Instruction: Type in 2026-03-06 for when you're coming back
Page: home
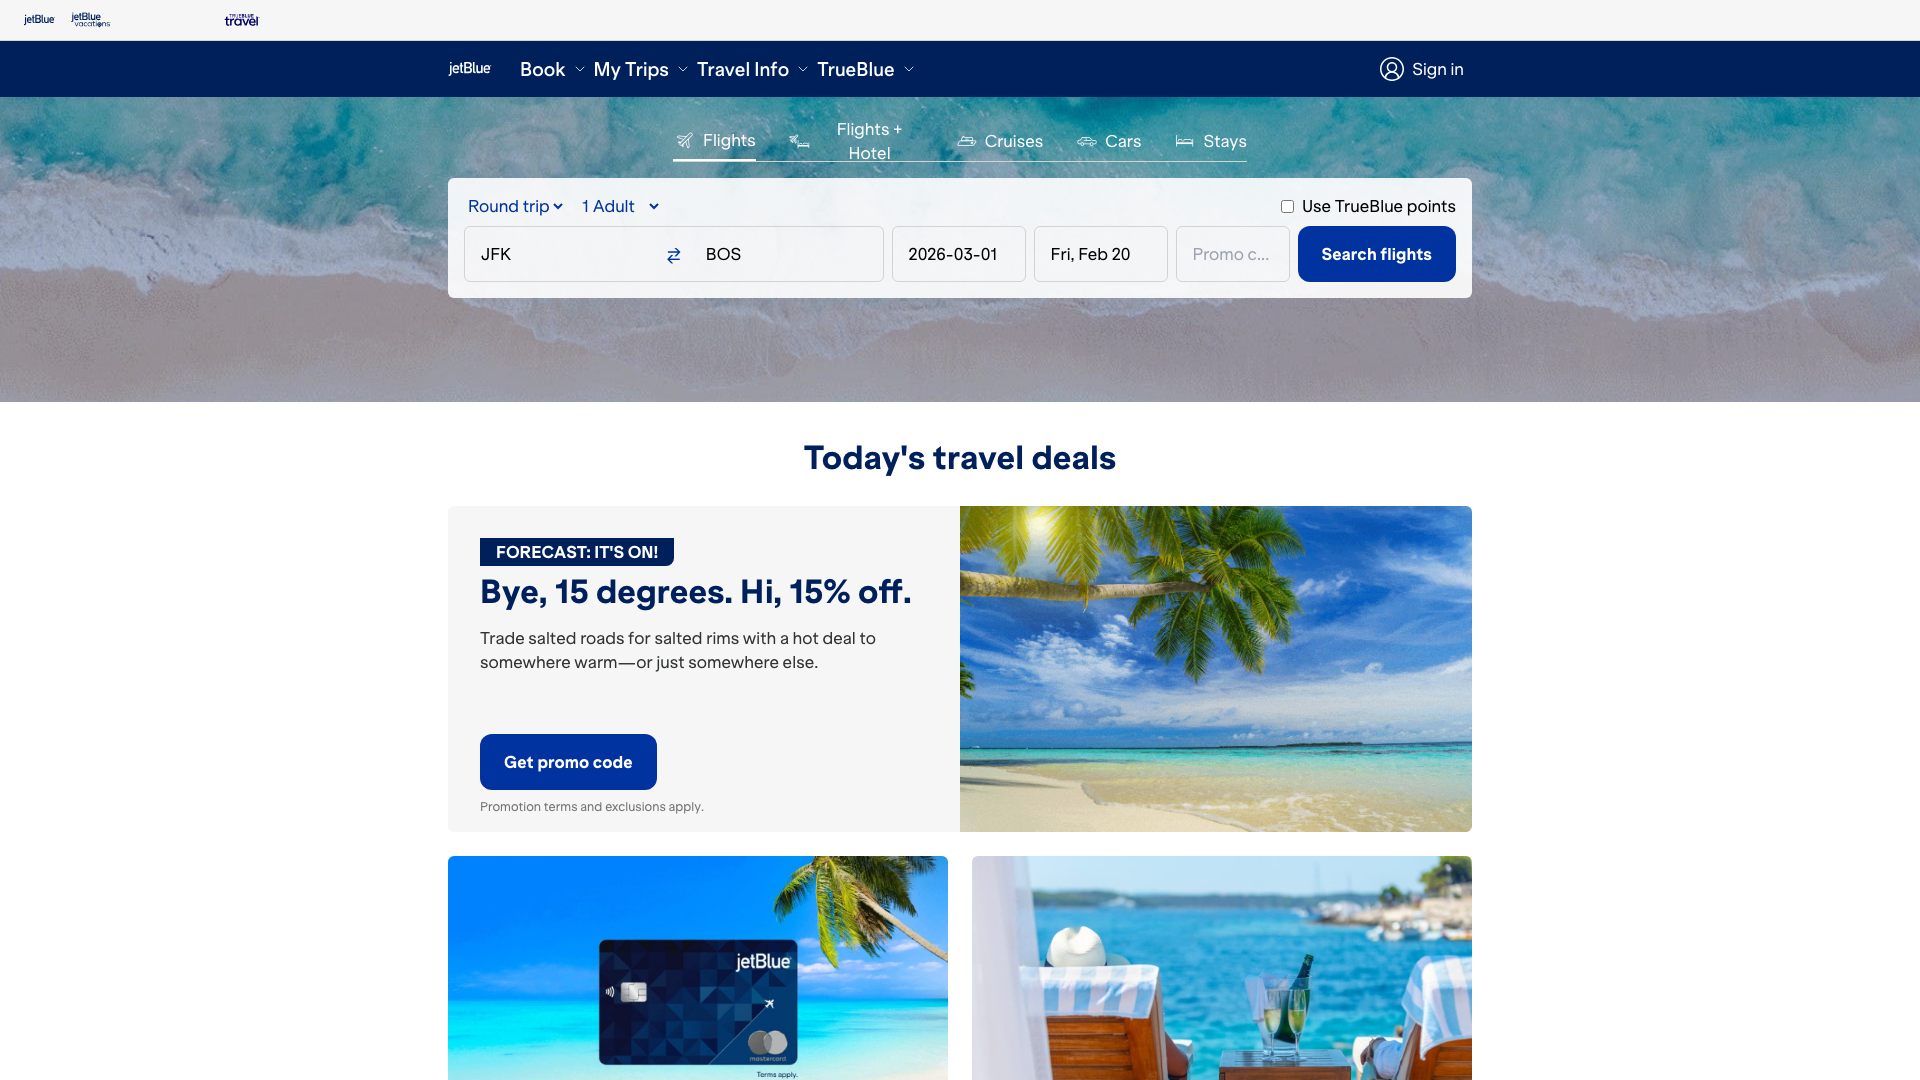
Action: type